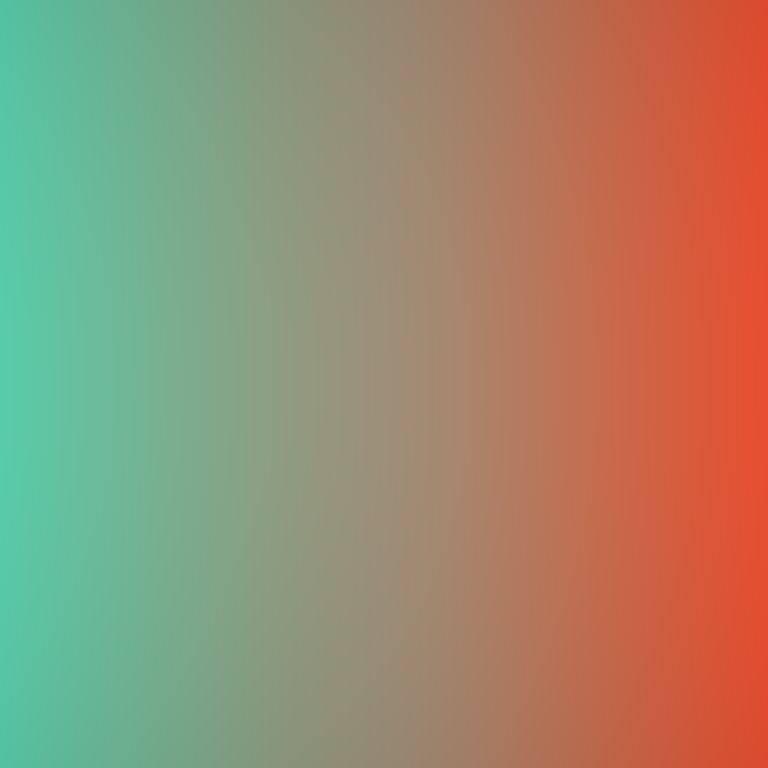
Abstract light effect, smooth gradient from teal to orange, calm atmosphere, soft blend, no room, no furniture, no objects.